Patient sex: F
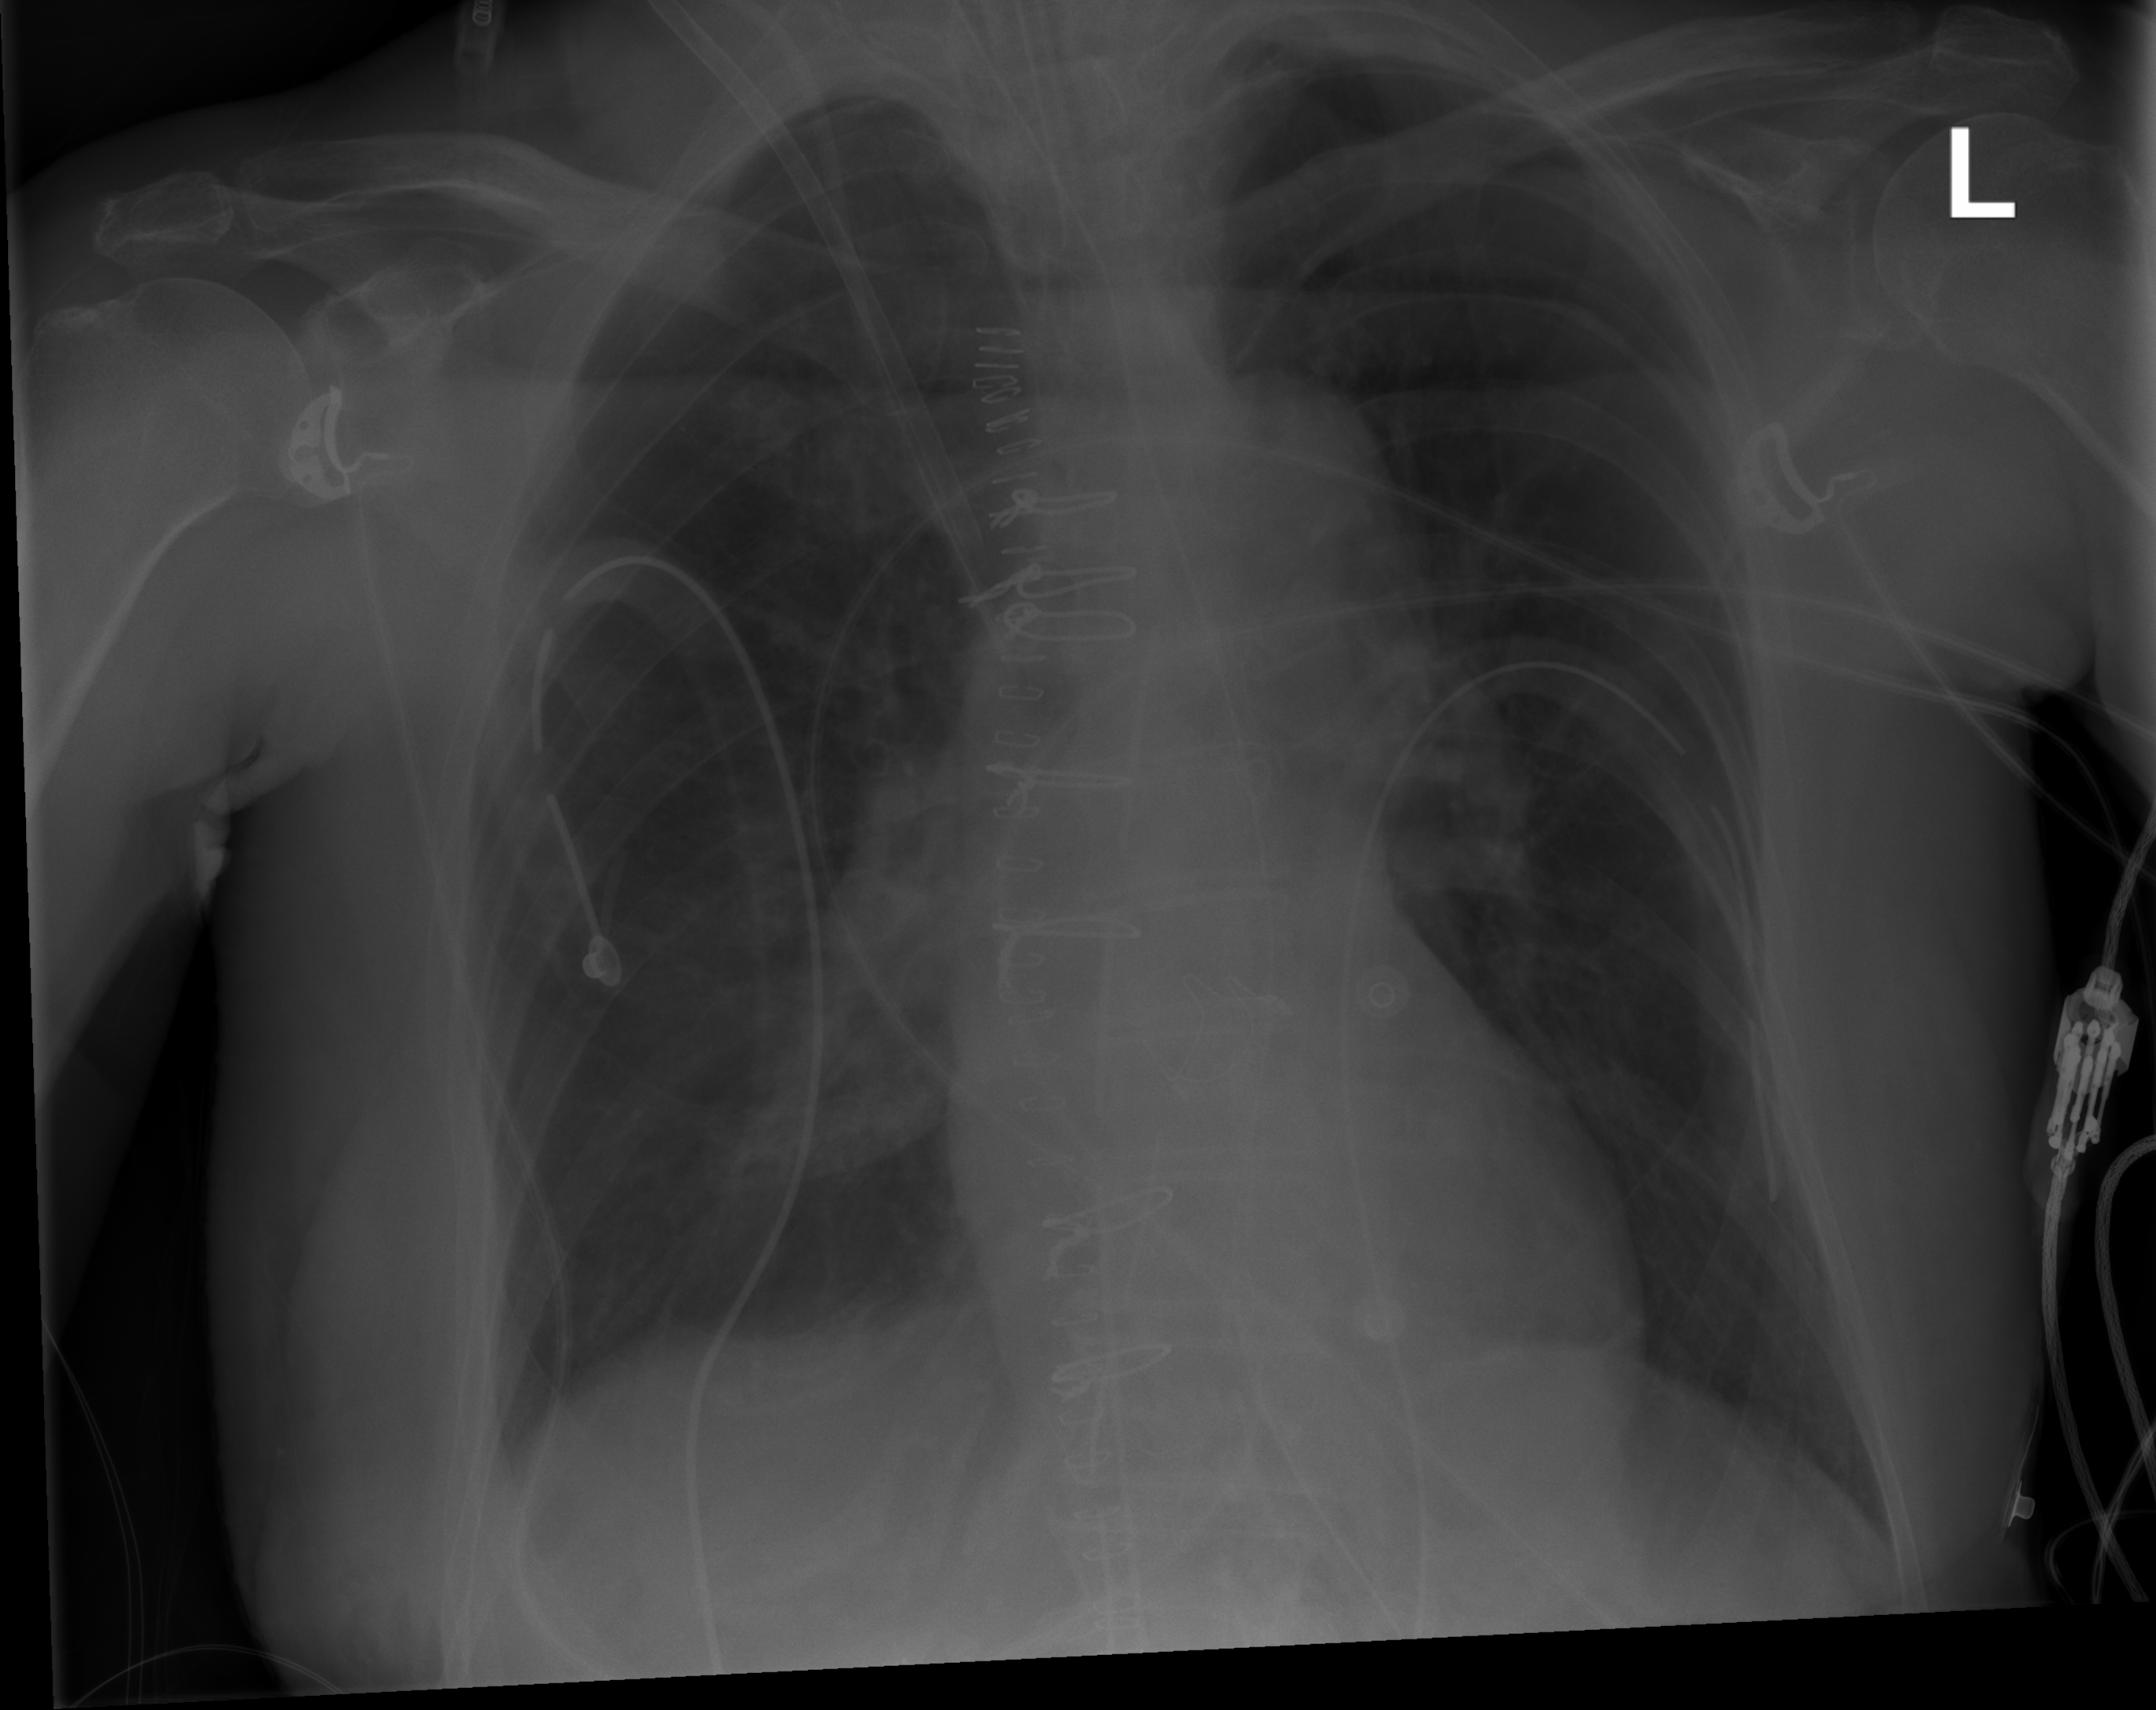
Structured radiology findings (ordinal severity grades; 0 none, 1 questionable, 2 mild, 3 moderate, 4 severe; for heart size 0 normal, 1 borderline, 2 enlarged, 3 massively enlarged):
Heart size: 0
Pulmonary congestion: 0
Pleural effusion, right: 0
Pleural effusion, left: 0
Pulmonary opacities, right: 0
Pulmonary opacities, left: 0
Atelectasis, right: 0
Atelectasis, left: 0